【题型】选择题　【知识点】平面几何　【难度】medium
如图，已知在 $\triangle ABC$ 纸板中，$AC = 4$，$BC = 8$，$AB = 11$，$P$ 是 $BC$ 上一点，沿过点 $P$ 的直线剪下一个与 $\triangle ABC$ 相似的小三角形纸板，如果有 4 种不同的剪法，那么 $CP$ 的取值范围是（）

\noindent
A. $0 < CP \leq 1$ \quad B. $0 < CP \leq 2$ \quad C. $1 \leq CP < 8$ \quad D. $2 \leq CP < 8$
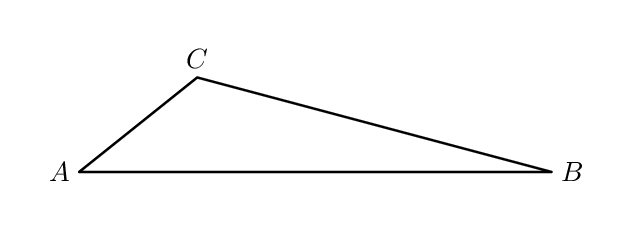
【解答】
\noindent
【分析】分四种情况讨论，依据相似三角形的对应边成比例，即可得到 \(CP\) 的长的取值范围。
\vspace{1em}
\noindent
【解答】解：如图所示，过 \(P\) 作 \(PD \parallel AB\) 交 \(AC\) 于 \(D\) 或 \(PE \parallel AC\) 交 \(AB\) 于 \(E\)，则 \(\triangle PCD \backsim \triangle BCA\) 或 \(\triangle BPE \backsim \triangle BCA\)，
此时 \(0 < PC < 8\)；

如图所示，过 \(P\) 作 \(\angle BPF = \angle A\) 交 \(AB\) 于 \(F\)，则 \(\triangle BPF \backsim \triangle BAC\)，
此时 \(0 \leq PC < 8\)；

如图所示，过 \(P\) 作 \(\angle CPG = \angle A\) 交 \(AC\) 于 \(G\)，则 \(\triangle CPG \backsim \triangle CAB\)，
当点 \(G\) 与点 \(A\) 重合时，\(CA^2 = CP \times CB\)，即 \(4^2 = CP \times 8\)，
\(\therefore CP = 2\)，
\(\therefore\) 此时，\(0 < CP \leq 2\)；

综上所述，\(CP\) 长的取值范围是 \(0 < CP \leq 2\)。
故选：\(\boldsymbol{B}\)。
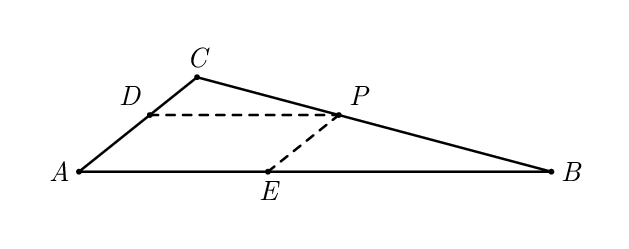
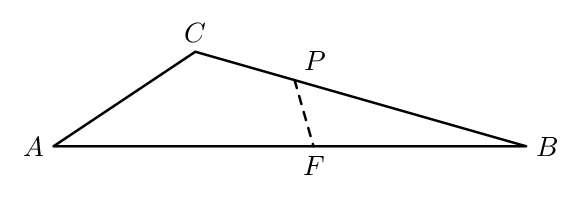
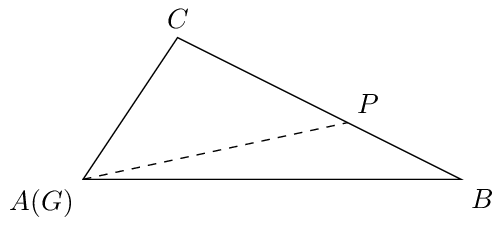